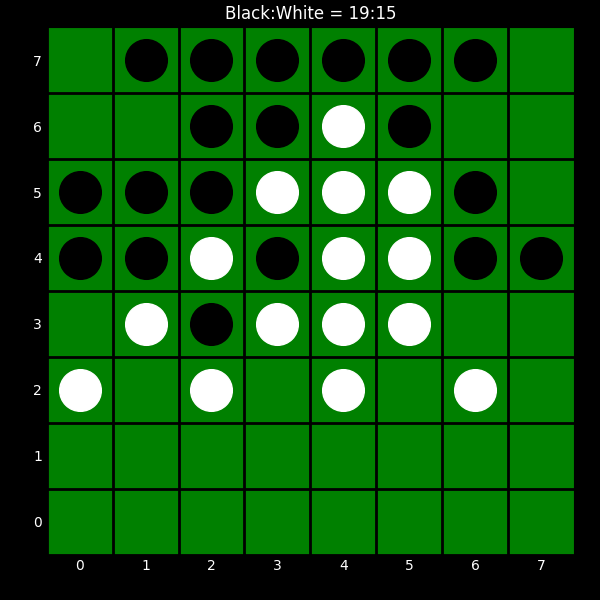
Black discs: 19
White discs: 15